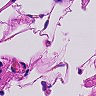
Metastatic tissue present: no